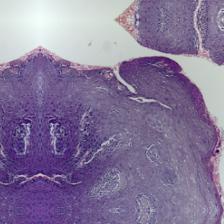
Diagnosis: OSCC